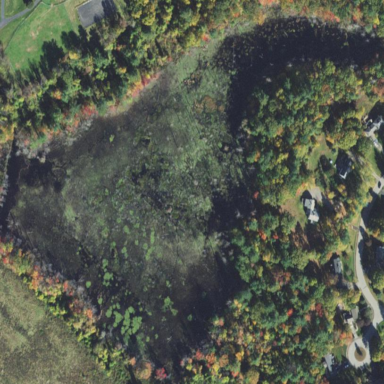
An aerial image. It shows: Bog wetland area.